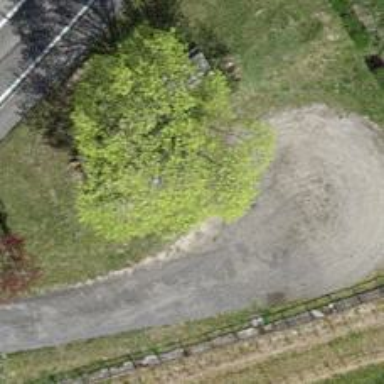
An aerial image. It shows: Brown bench in the vicinity.